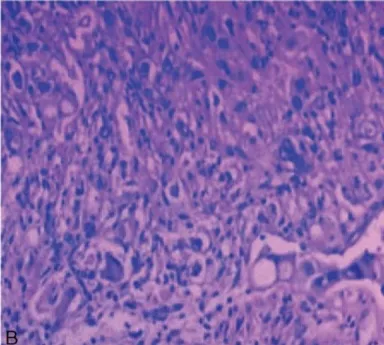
Histopathology of the pancreatic ductal adenocarcinoma (PDAC) (H&E x 100). The tumor represented moderately differentiated ductal adenocarcinoma.
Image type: pathology (h&e)